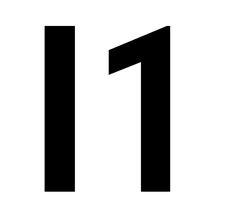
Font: Roboto_Condensed_SemiBold